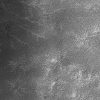
Atmospheric dust classification: not_dusty